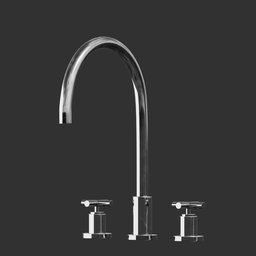
Label: appliances